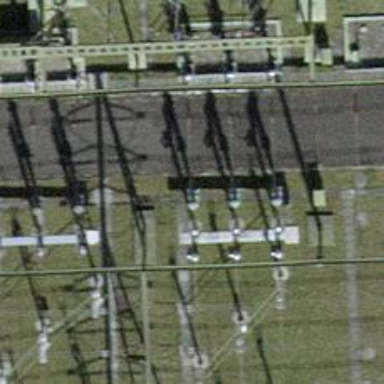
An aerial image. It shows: Bay for power line.